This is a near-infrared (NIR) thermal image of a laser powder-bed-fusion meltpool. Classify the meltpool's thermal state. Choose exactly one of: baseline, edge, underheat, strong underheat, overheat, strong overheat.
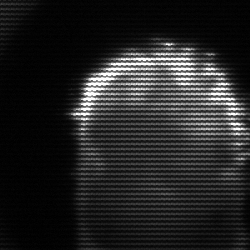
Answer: baseline